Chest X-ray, AP view. Patient: 34 years old, sex M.
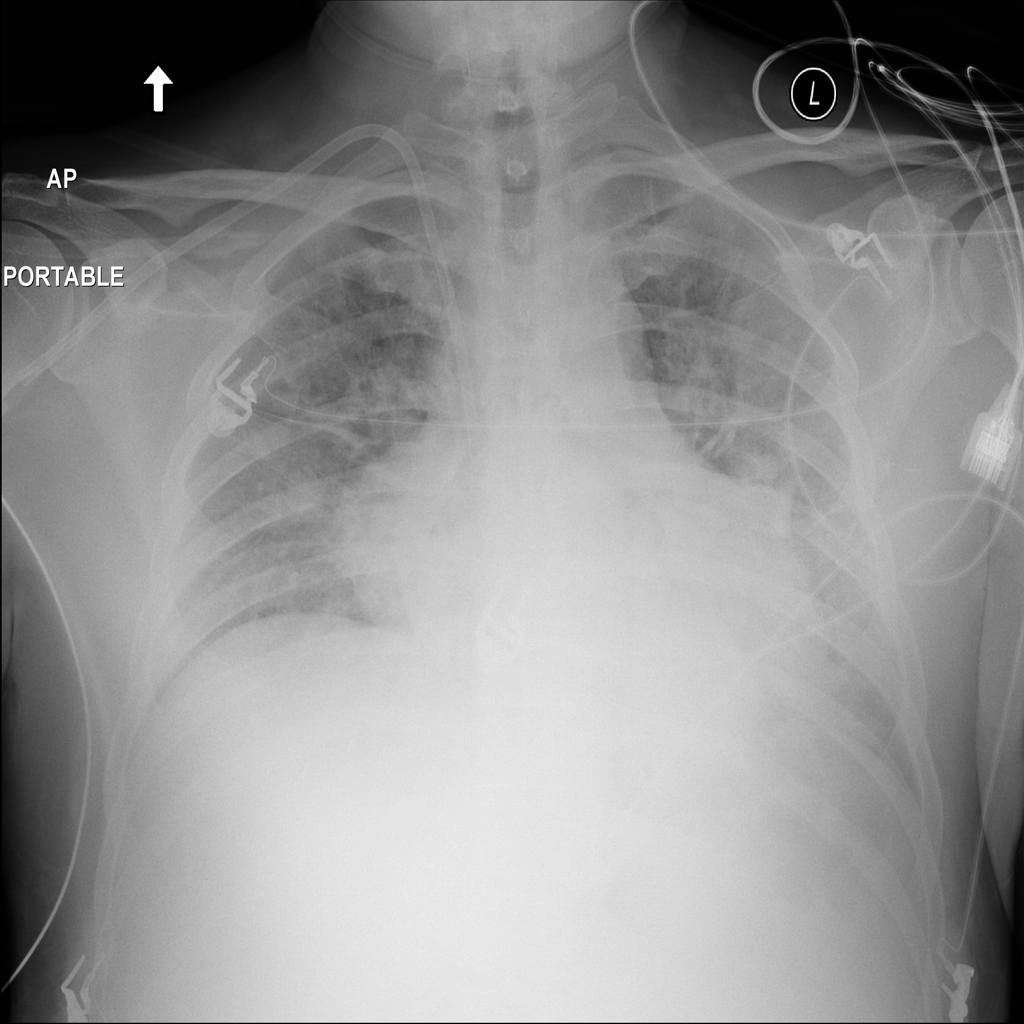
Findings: Edema, Infiltration, Mass